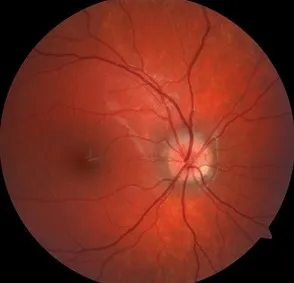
Fundus photography of the right eye.
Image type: ophthalmic_imaging (fundus_photograph)